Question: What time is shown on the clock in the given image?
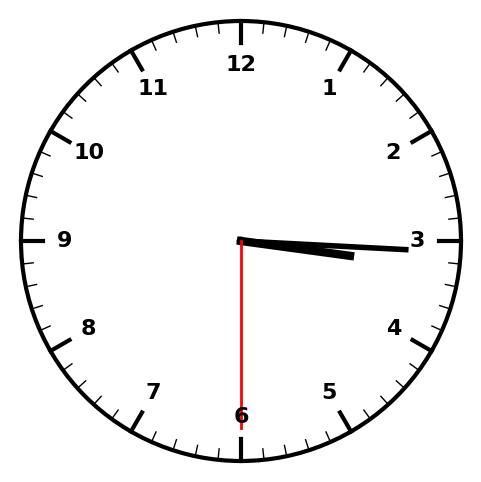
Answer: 03:15:30